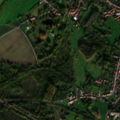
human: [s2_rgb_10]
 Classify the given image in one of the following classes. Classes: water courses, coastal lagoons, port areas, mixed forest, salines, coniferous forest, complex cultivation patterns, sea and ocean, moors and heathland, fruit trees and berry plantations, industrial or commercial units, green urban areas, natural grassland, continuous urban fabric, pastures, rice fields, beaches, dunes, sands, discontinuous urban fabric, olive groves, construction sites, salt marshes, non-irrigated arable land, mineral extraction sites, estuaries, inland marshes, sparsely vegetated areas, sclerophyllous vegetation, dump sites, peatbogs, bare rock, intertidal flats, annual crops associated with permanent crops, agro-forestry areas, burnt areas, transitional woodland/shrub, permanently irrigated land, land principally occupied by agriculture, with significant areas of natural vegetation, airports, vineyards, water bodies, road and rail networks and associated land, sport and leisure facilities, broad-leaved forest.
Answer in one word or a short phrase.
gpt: discontinuous urban fabric, non-irrigated arable land, pastures, land principally occupied by agriculture, with significant areas of natural vegetation, broad-leaved forest